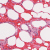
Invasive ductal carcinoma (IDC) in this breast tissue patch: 0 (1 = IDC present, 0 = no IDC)